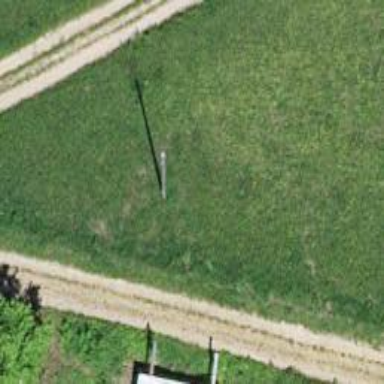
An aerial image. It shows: Minor power line.